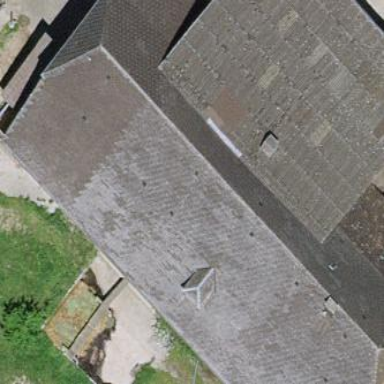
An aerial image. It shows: Farm building.